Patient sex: M
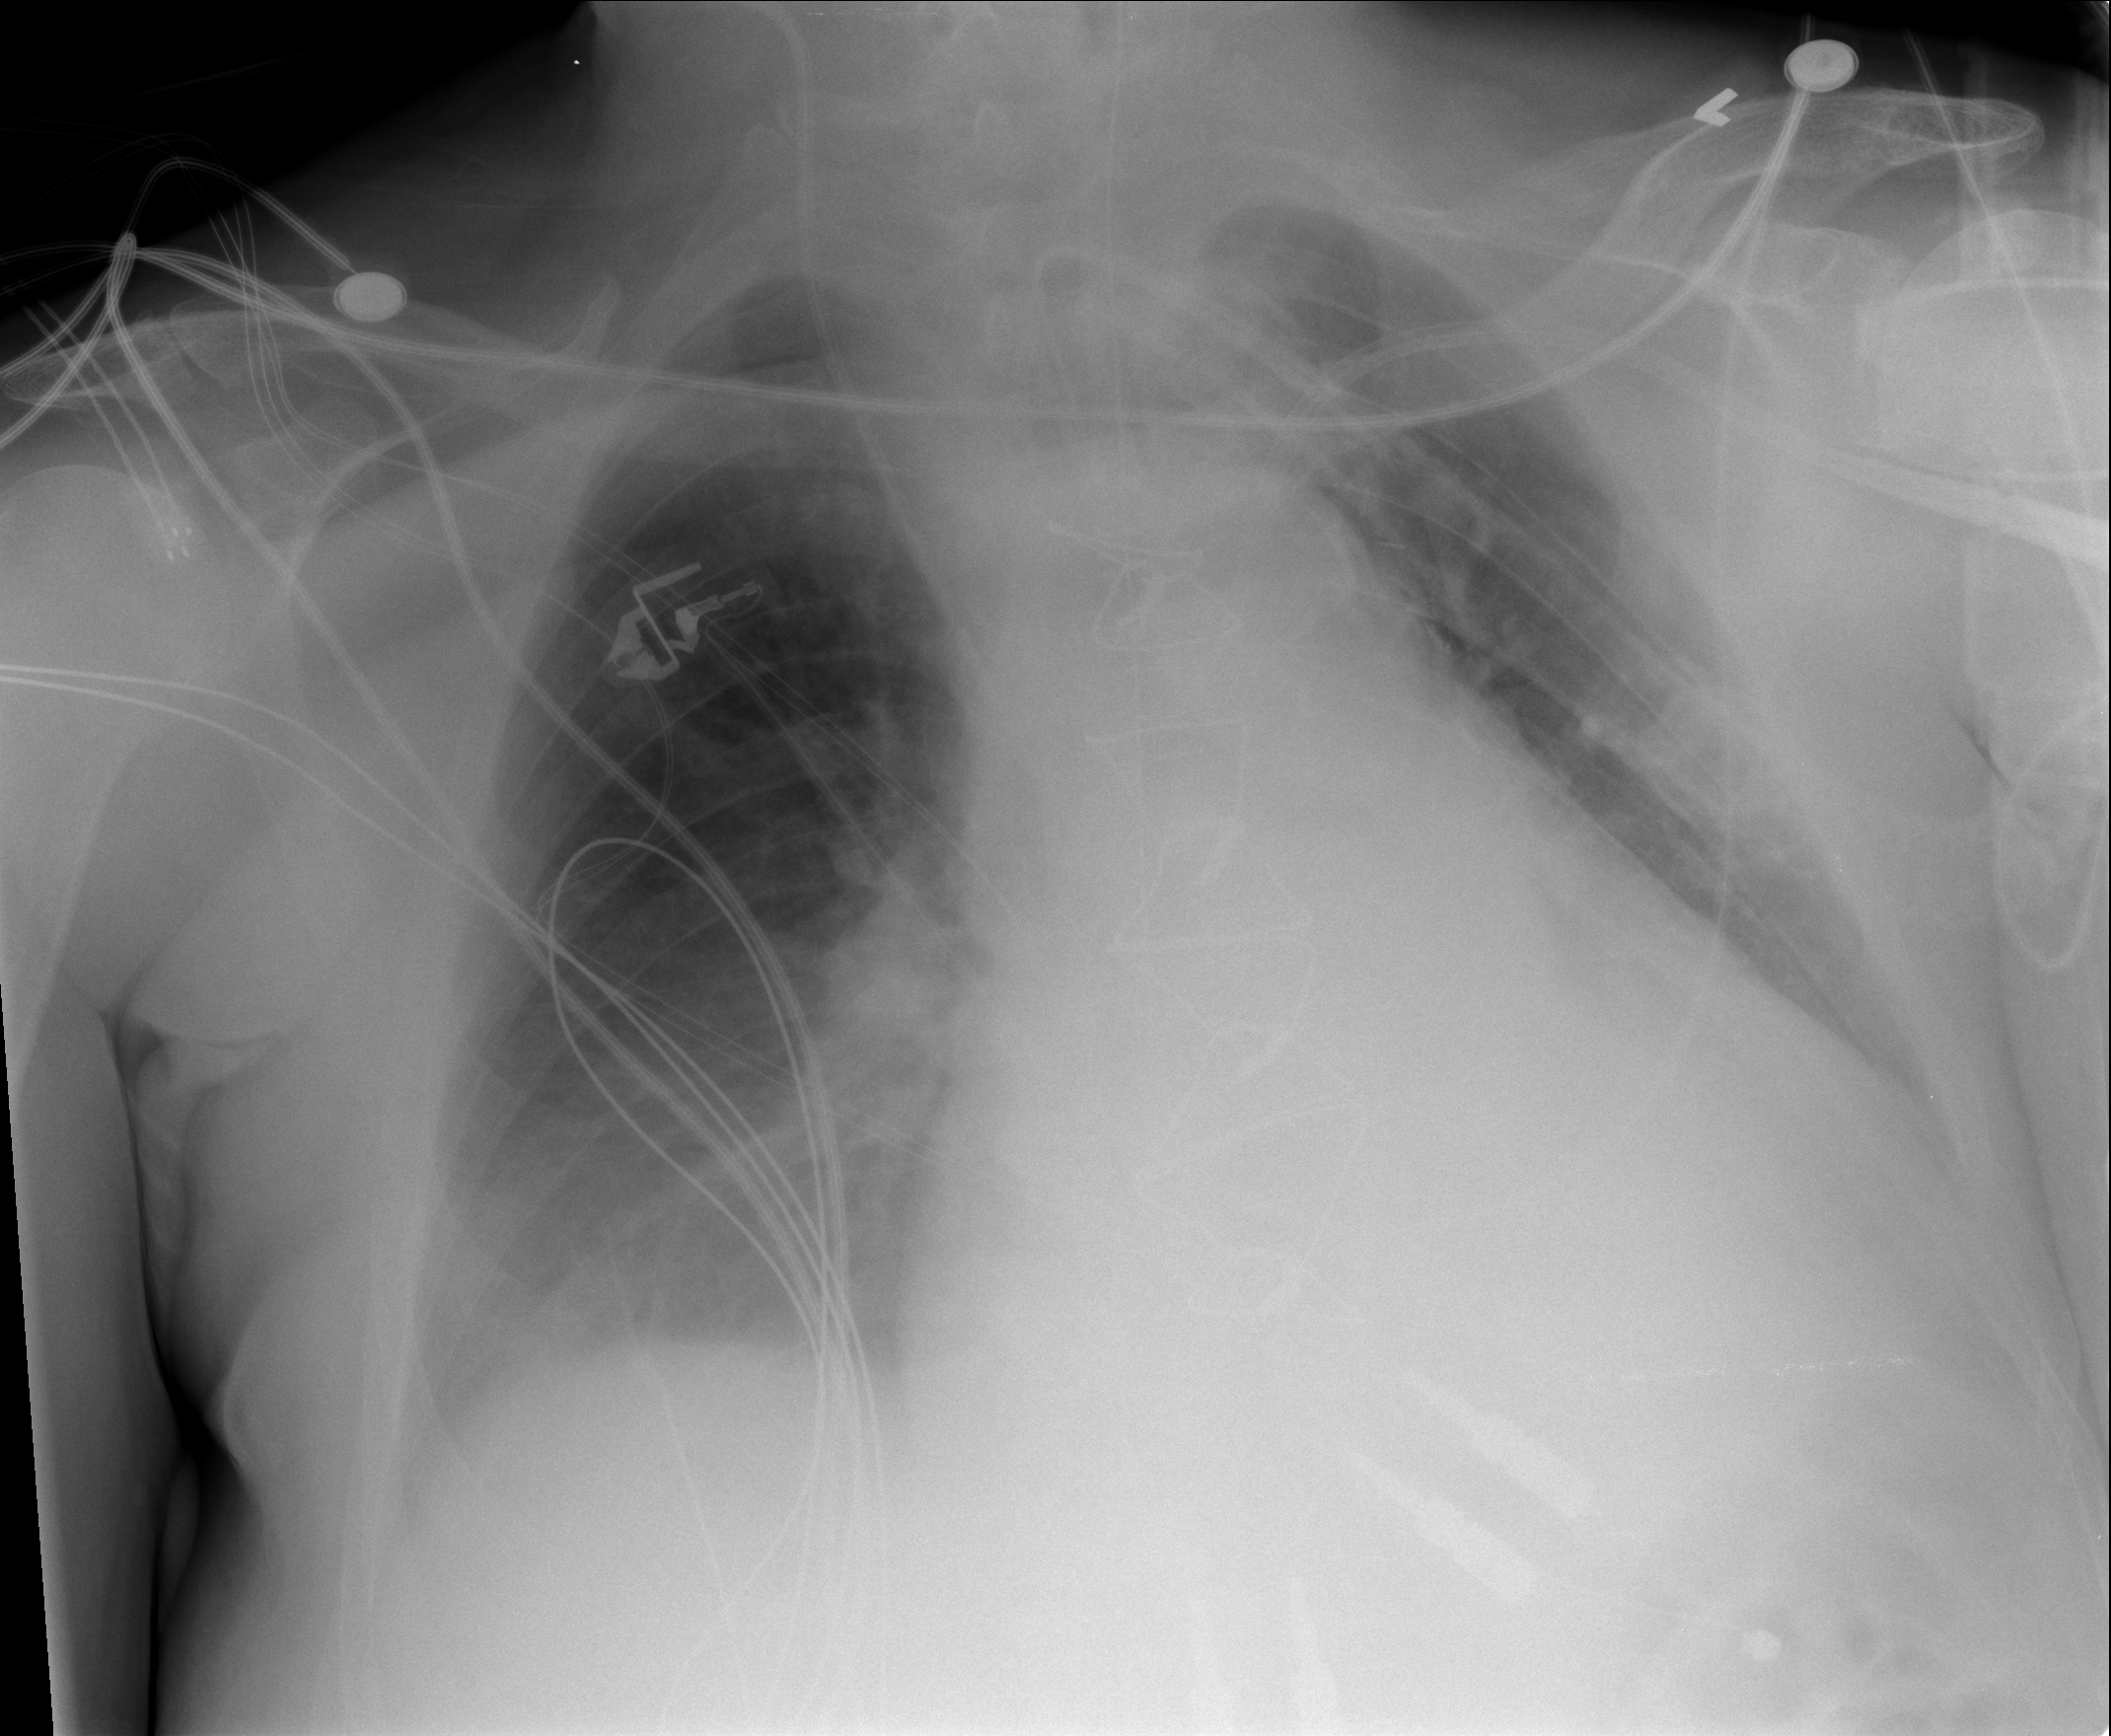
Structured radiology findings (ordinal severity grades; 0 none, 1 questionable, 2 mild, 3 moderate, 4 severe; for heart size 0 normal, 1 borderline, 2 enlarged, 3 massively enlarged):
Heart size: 2
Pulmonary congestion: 2
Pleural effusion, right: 2
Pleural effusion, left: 2
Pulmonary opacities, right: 2
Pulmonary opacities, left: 1
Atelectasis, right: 2
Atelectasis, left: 1